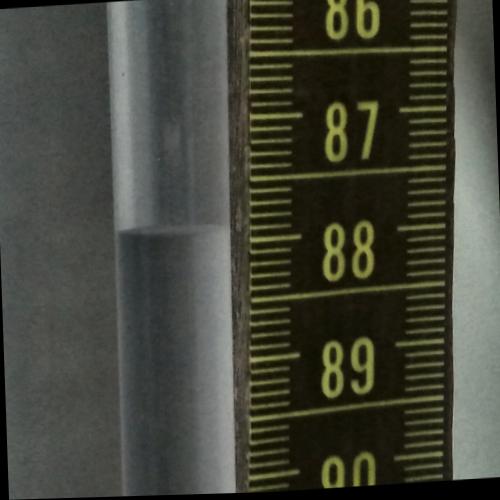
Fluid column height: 87.9 cm